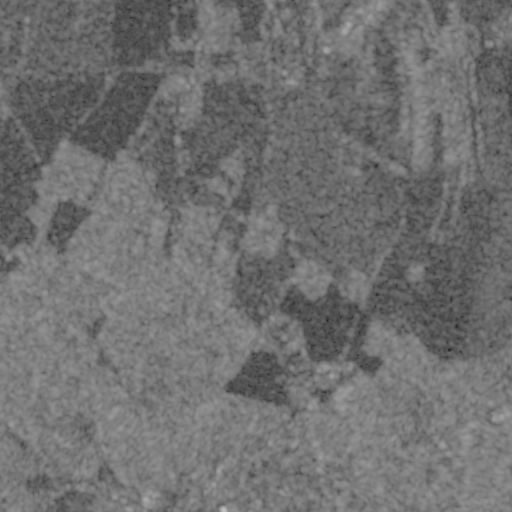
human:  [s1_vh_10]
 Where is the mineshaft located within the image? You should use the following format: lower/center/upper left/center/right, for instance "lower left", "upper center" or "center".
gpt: The mineshaft is located in the lower right of the image.
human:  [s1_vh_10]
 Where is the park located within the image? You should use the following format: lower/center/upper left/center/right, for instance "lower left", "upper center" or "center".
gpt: The park is located in the lower left of the image.
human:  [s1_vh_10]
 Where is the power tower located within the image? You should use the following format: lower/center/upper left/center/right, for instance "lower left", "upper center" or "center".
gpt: The power tower is located in the lower left of the image.
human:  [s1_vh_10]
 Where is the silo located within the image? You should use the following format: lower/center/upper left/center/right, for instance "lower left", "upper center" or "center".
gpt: The silo is located in the upper center of the image.
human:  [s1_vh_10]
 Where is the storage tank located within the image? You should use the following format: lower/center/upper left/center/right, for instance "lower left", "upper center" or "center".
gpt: The storage tank is located in the upper center of the image.
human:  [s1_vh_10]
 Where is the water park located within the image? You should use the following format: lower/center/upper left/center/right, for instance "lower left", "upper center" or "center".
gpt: The water park is located in the lower center of the image.
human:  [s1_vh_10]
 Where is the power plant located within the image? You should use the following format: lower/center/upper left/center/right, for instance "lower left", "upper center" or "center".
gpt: There is no power plant in the image.

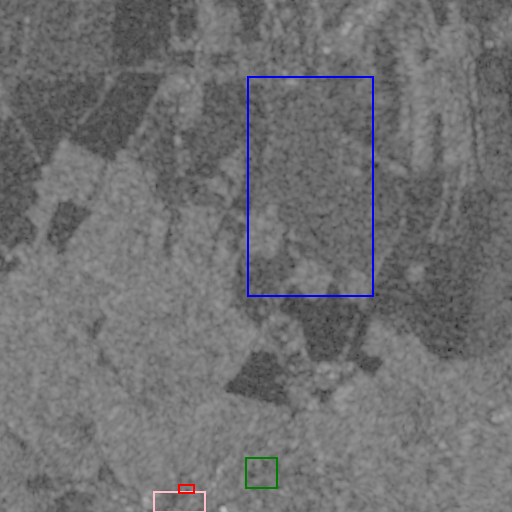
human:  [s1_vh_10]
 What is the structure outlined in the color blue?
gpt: The structure outlined in blue is a crop field.
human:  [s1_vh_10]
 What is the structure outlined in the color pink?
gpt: The structure outlined in pink is a park.
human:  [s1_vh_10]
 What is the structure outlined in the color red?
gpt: The structure outlined in red is a parking lot.
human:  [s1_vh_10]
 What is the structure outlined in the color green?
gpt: The structure outlined in green is a water park.
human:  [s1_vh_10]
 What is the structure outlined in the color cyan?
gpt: There is no cyan outline.